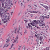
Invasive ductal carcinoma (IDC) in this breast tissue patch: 1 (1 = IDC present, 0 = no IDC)